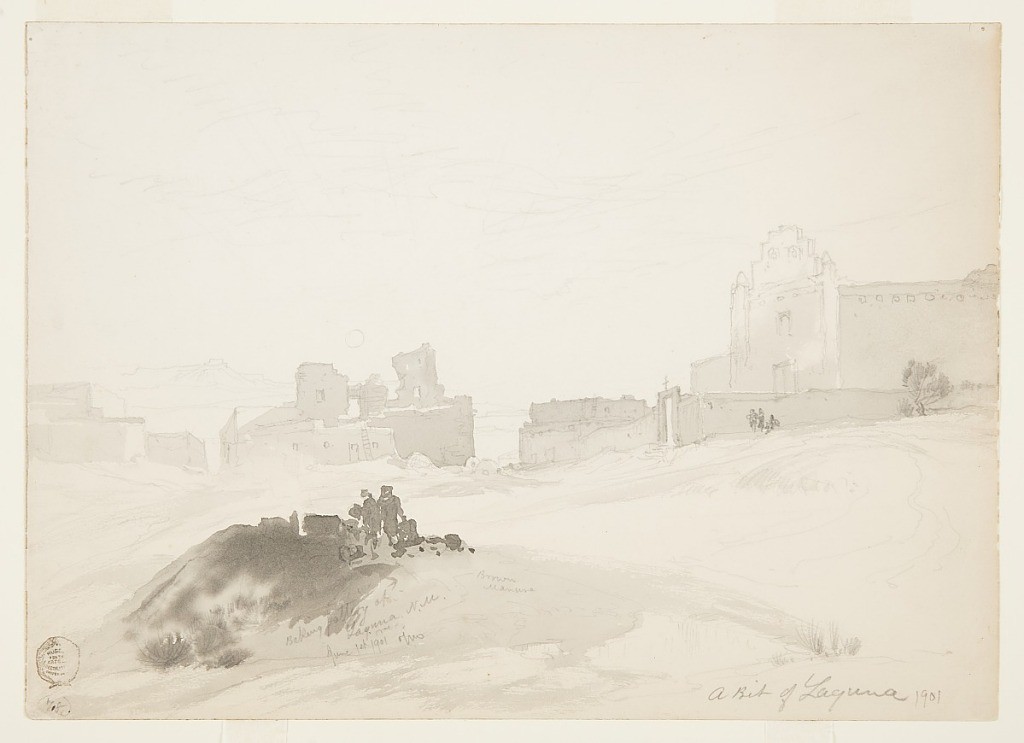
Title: Baking Pottery at Laguna, New Mexico
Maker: Thomas Moran, American, b. Britain, 1837–1926
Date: June 1, 1901
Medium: Brush and gray wash, graphite on cream-colored wove paper
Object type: Drawing
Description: Horizontal view of two potters at work in left foreground; houses, with a church at right, across middleground.